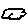
Label: cloud